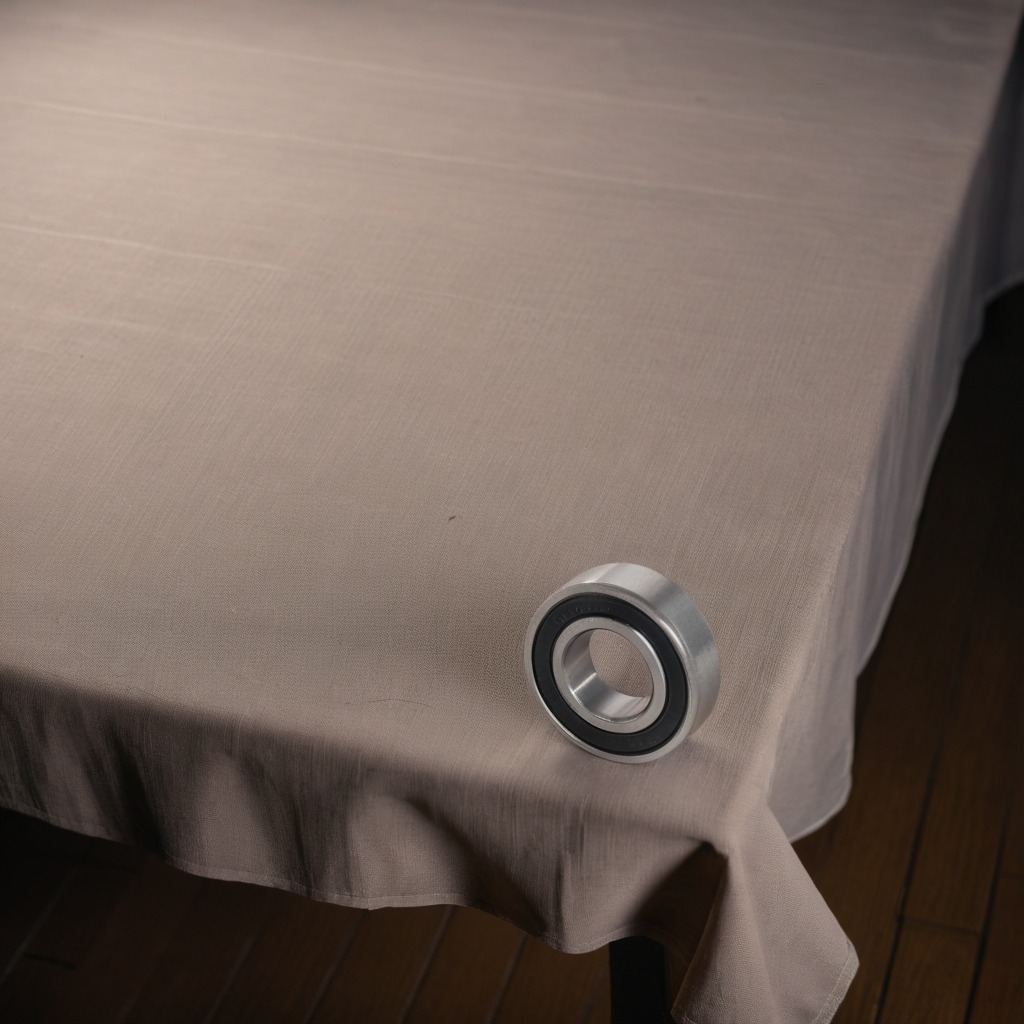
A metal ball bearing is lying on the wooden table.